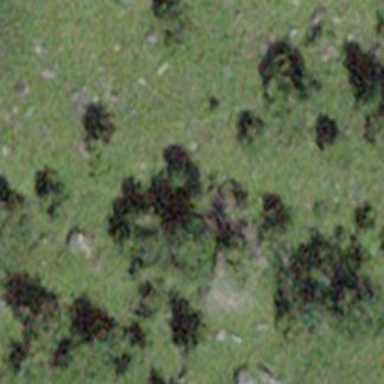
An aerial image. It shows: Forest area.